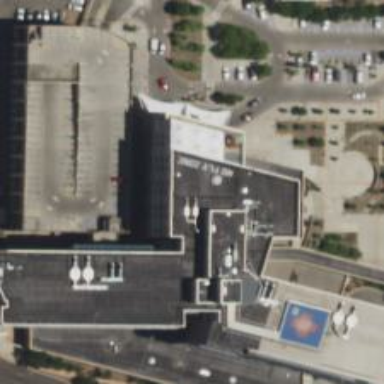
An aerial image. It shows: Hospital offering healthcare services.